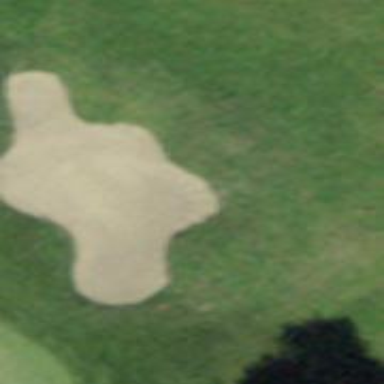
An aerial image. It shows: Bunker filled with sand on golf course.